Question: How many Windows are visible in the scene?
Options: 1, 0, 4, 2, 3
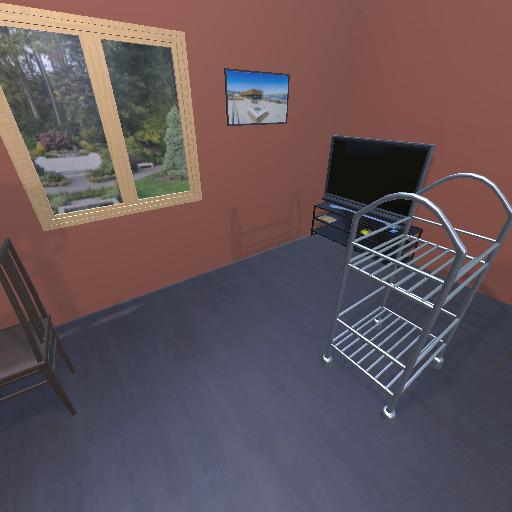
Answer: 1